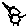
Label: bird